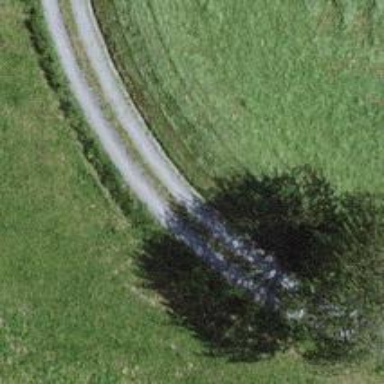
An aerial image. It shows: Gravel track.